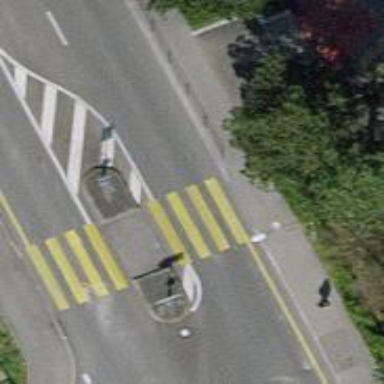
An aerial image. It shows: Marked road crossing with pedestrian island.